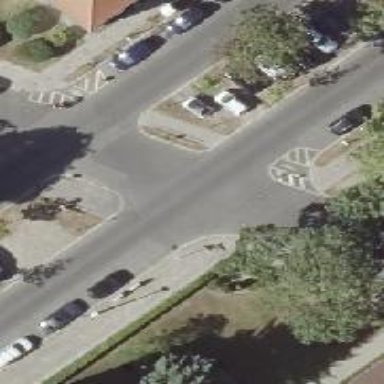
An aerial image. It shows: Asphalt footway with uncontrolled crossing. There is island at the crossing.